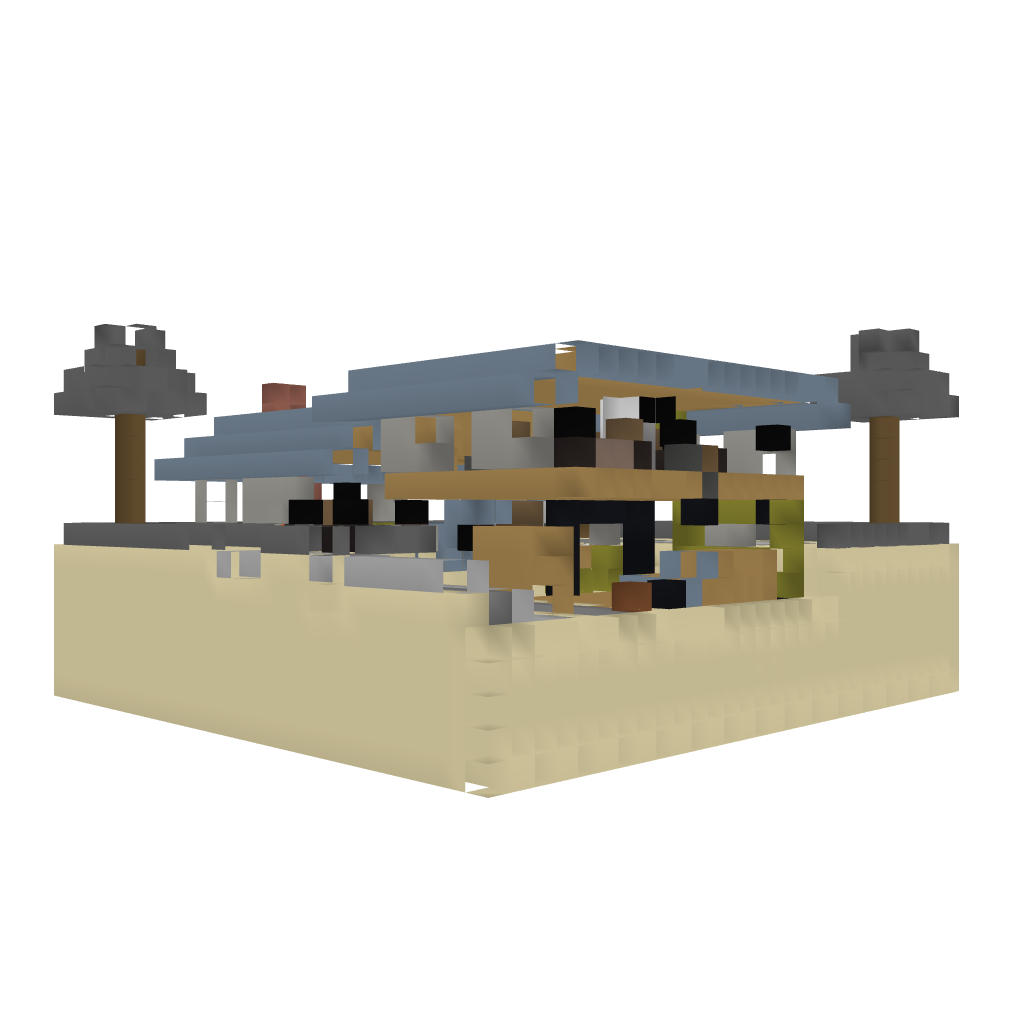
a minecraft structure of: The Sonoran by BrightPROPERTIES